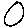
Label: circle